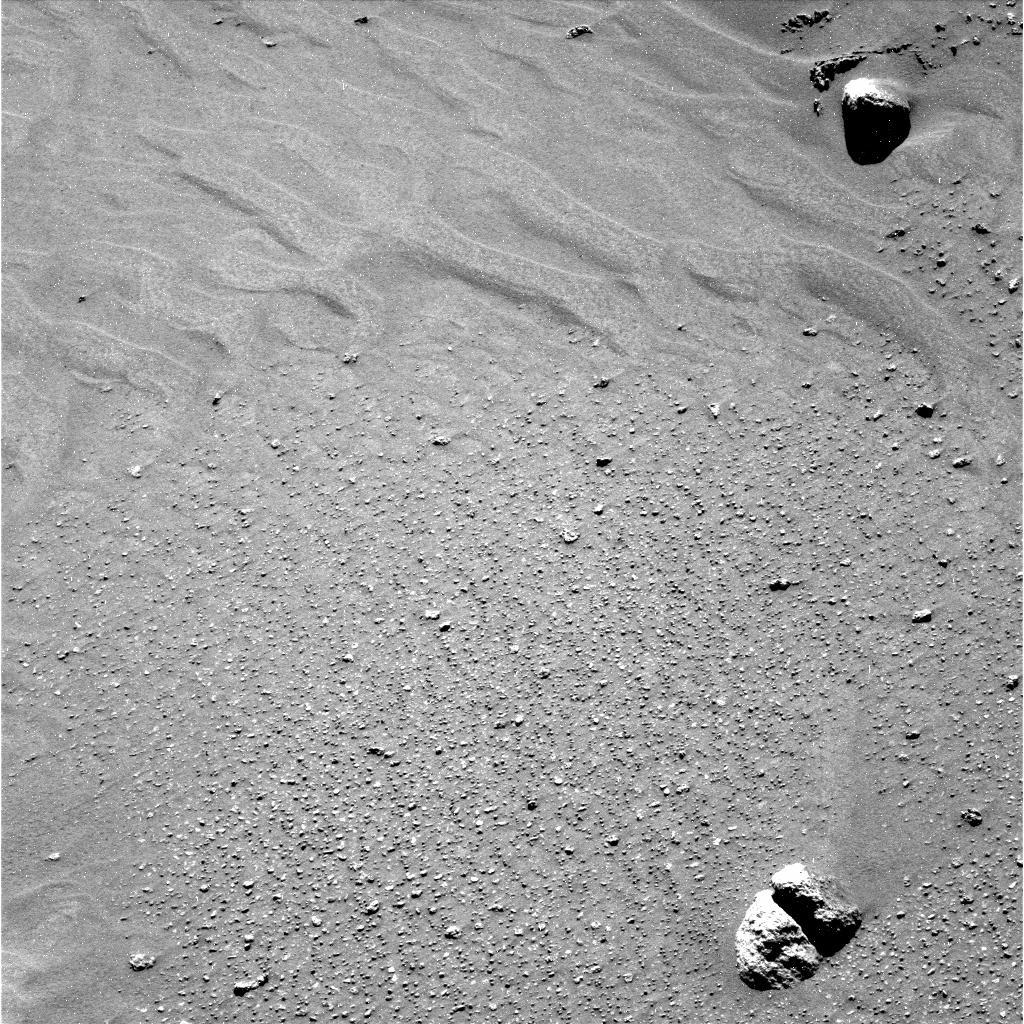
Terrain classes present: Bedrock, Gravel / Sand / Soil, Shadow